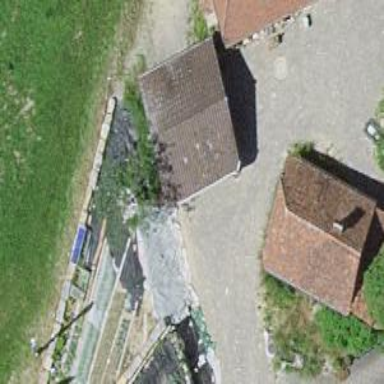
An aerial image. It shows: Garage.